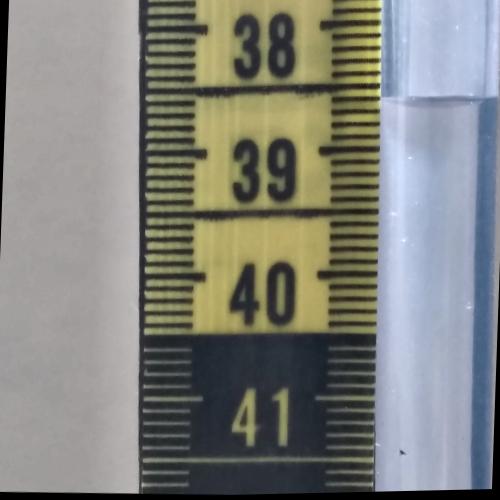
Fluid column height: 38.6 cm